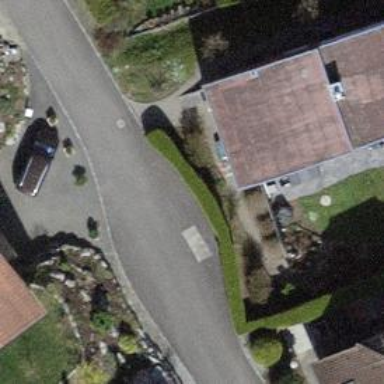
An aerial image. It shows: Residential road with asphalt surface.